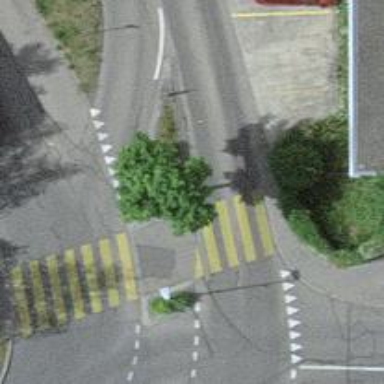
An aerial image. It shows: Marked crossing on the road.